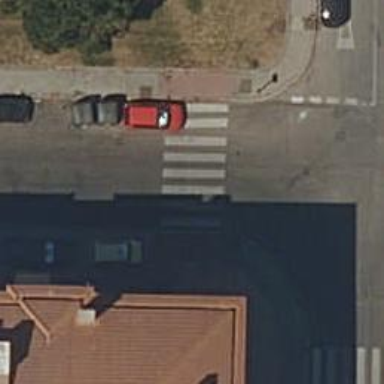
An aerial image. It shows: Kerb barrier.